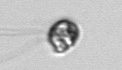
Label: flagellate_morphotype1